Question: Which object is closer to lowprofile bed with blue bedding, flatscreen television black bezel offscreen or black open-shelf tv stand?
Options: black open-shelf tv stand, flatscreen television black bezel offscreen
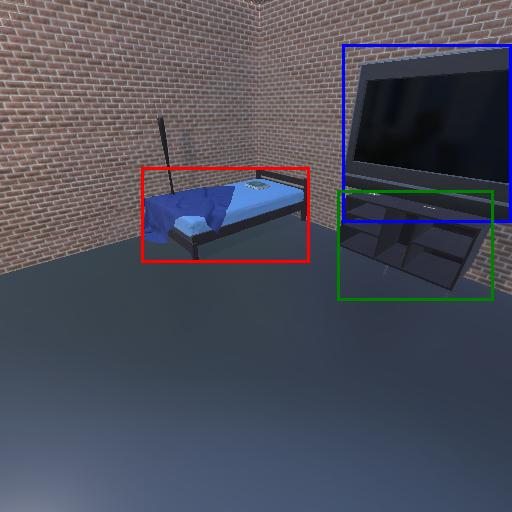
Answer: black open-shelf tv stand